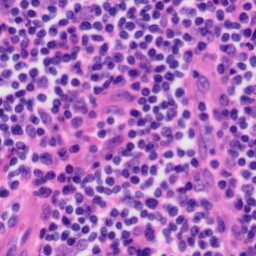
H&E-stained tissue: Tonsil